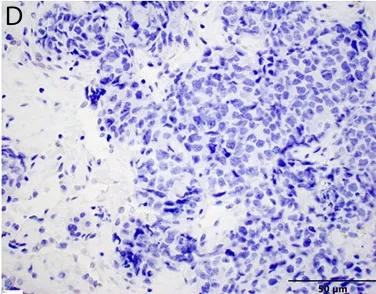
Histopathology of second liver biopsy. (D) No cytoplasmic staining with chromogranin in tumor cells [chromogranin, 40x magnification.
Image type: pathology (h&e)